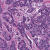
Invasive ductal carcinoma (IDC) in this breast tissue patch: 1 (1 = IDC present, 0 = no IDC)